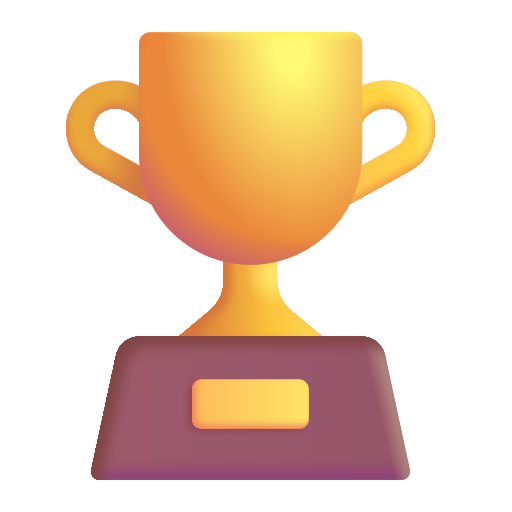
trophy color